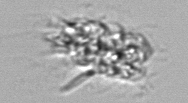
Label: Leptocylindrus_mediterraneus